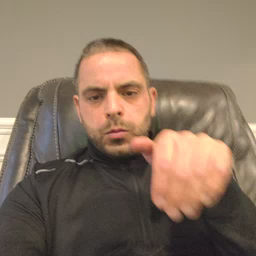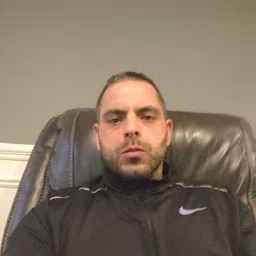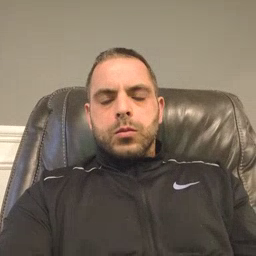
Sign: think